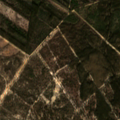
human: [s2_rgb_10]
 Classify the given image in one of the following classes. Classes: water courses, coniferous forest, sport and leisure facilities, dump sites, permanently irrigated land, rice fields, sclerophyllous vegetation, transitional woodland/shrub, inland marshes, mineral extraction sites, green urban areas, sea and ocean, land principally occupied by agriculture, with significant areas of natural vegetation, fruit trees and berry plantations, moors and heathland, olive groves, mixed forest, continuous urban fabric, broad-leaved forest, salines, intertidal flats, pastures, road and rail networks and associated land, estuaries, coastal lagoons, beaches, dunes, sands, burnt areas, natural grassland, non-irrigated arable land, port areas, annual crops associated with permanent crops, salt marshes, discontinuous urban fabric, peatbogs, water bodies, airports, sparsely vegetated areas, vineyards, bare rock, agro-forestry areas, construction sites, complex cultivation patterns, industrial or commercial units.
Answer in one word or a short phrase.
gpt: agro-forestry areas, broad-leaved forest, coniferous forest, transitional woodland/shrub